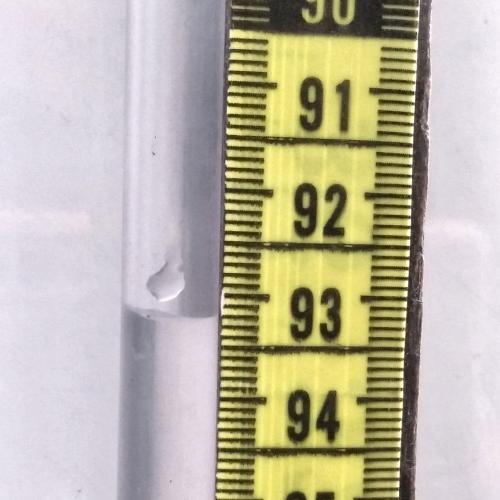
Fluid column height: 93.2 cm